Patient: sex F, age 31
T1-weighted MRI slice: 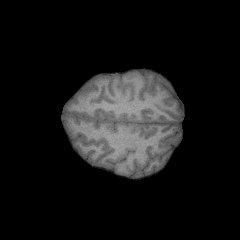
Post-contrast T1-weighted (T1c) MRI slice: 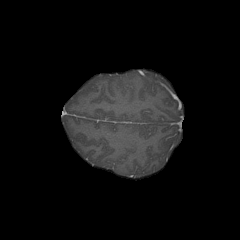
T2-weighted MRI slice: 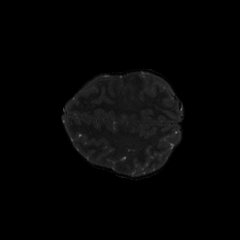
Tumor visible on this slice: no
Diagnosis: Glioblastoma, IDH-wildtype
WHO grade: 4